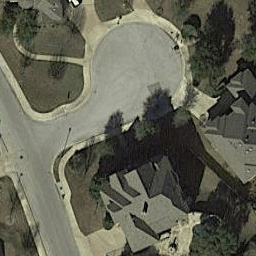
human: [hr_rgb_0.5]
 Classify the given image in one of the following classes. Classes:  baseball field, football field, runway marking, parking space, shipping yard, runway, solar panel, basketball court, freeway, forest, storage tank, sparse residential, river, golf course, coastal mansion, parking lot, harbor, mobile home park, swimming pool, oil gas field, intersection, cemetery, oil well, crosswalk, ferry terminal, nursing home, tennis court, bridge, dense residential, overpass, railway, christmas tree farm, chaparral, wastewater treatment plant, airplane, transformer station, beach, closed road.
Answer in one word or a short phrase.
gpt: closed road